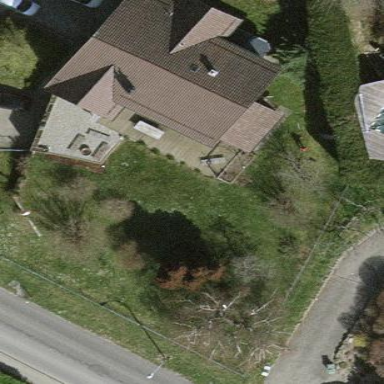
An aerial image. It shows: Simple and straightforward house.